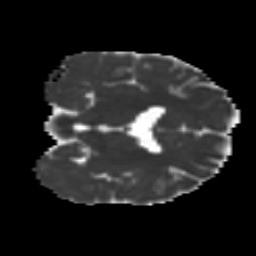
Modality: MD
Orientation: coronal
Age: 16
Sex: male
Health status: ill
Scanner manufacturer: ge
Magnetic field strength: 3 T
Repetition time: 6.752 s
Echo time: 0.079 s